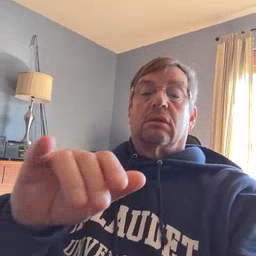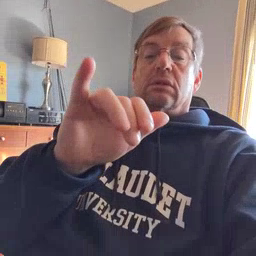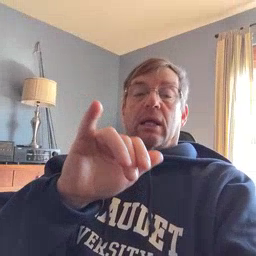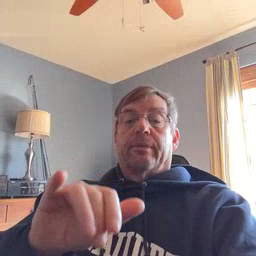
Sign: same